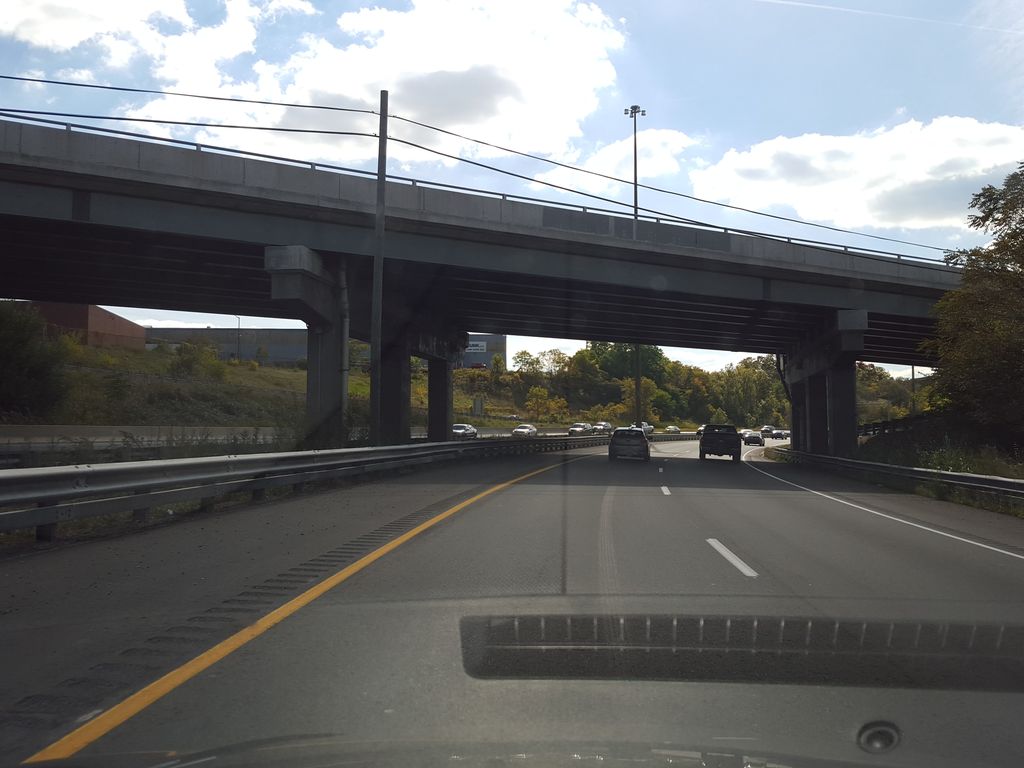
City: hamilton